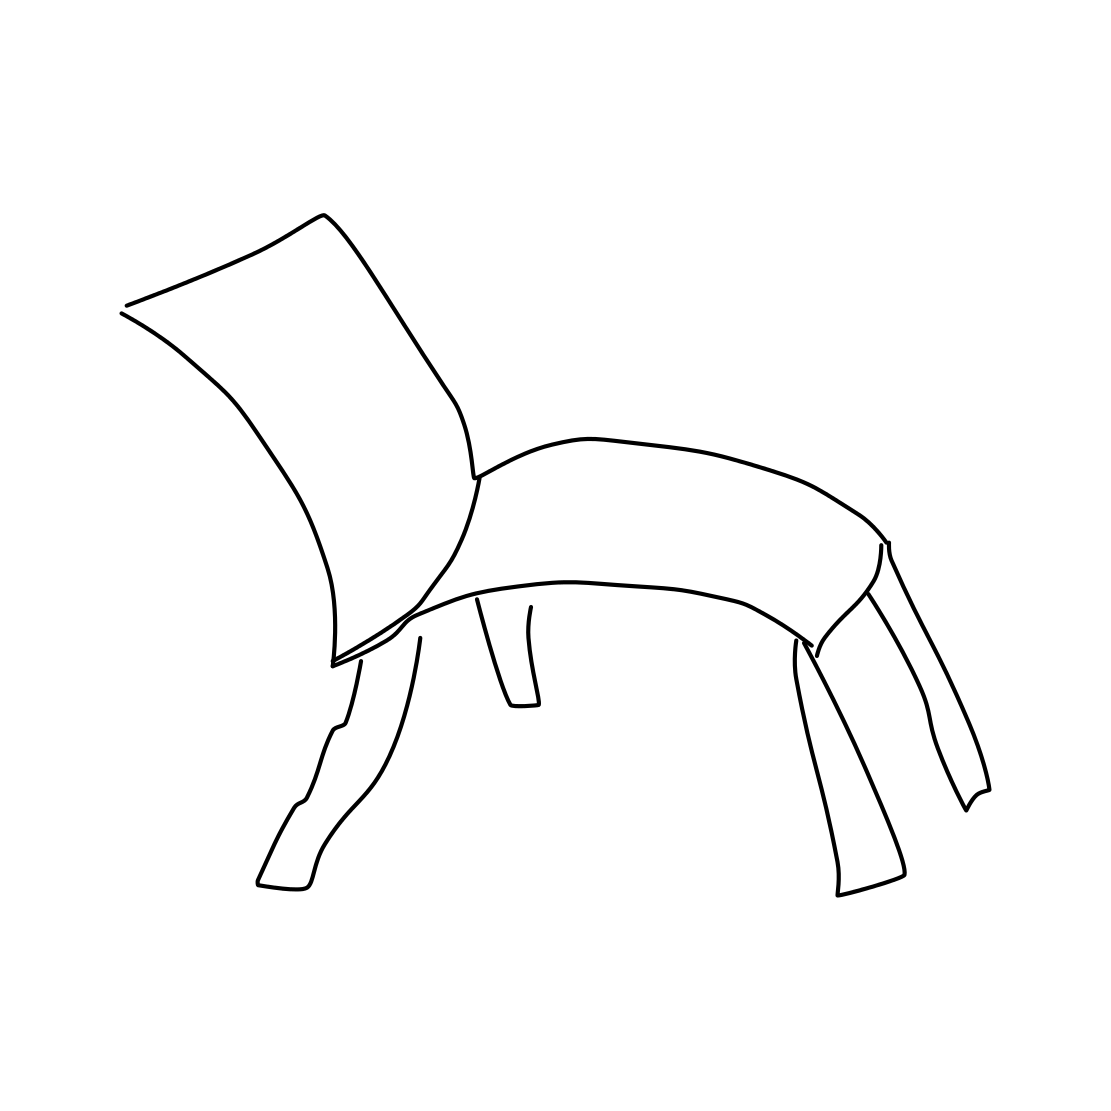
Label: armchair